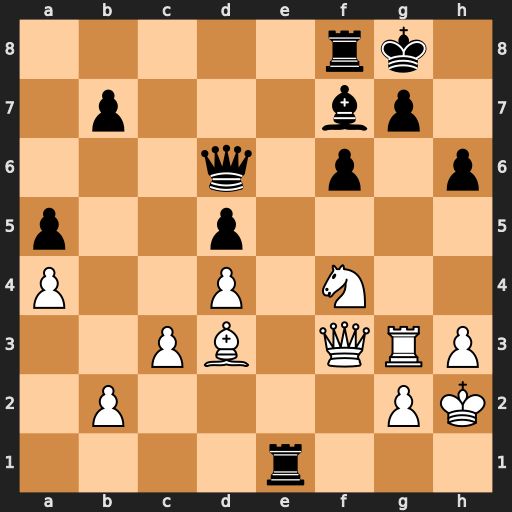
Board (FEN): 5rk1/1p3bp1/3q1p1p/p2p4/P2P1N2/2PB1QRP/1P4PK/4r3
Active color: w
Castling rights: -
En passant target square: -
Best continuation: Rxg7+ Kxg7 Qg3+ Kh8 Ng6+ Bxg6 Qxd6 Bxd3 Qxf8+